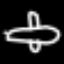
Label: airplane